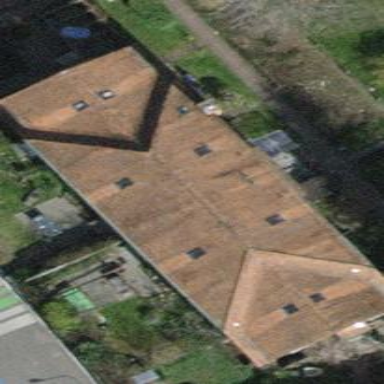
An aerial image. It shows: Gabled roofed house.